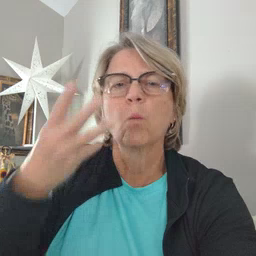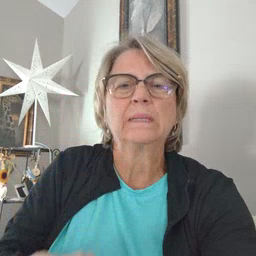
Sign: wet